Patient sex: F
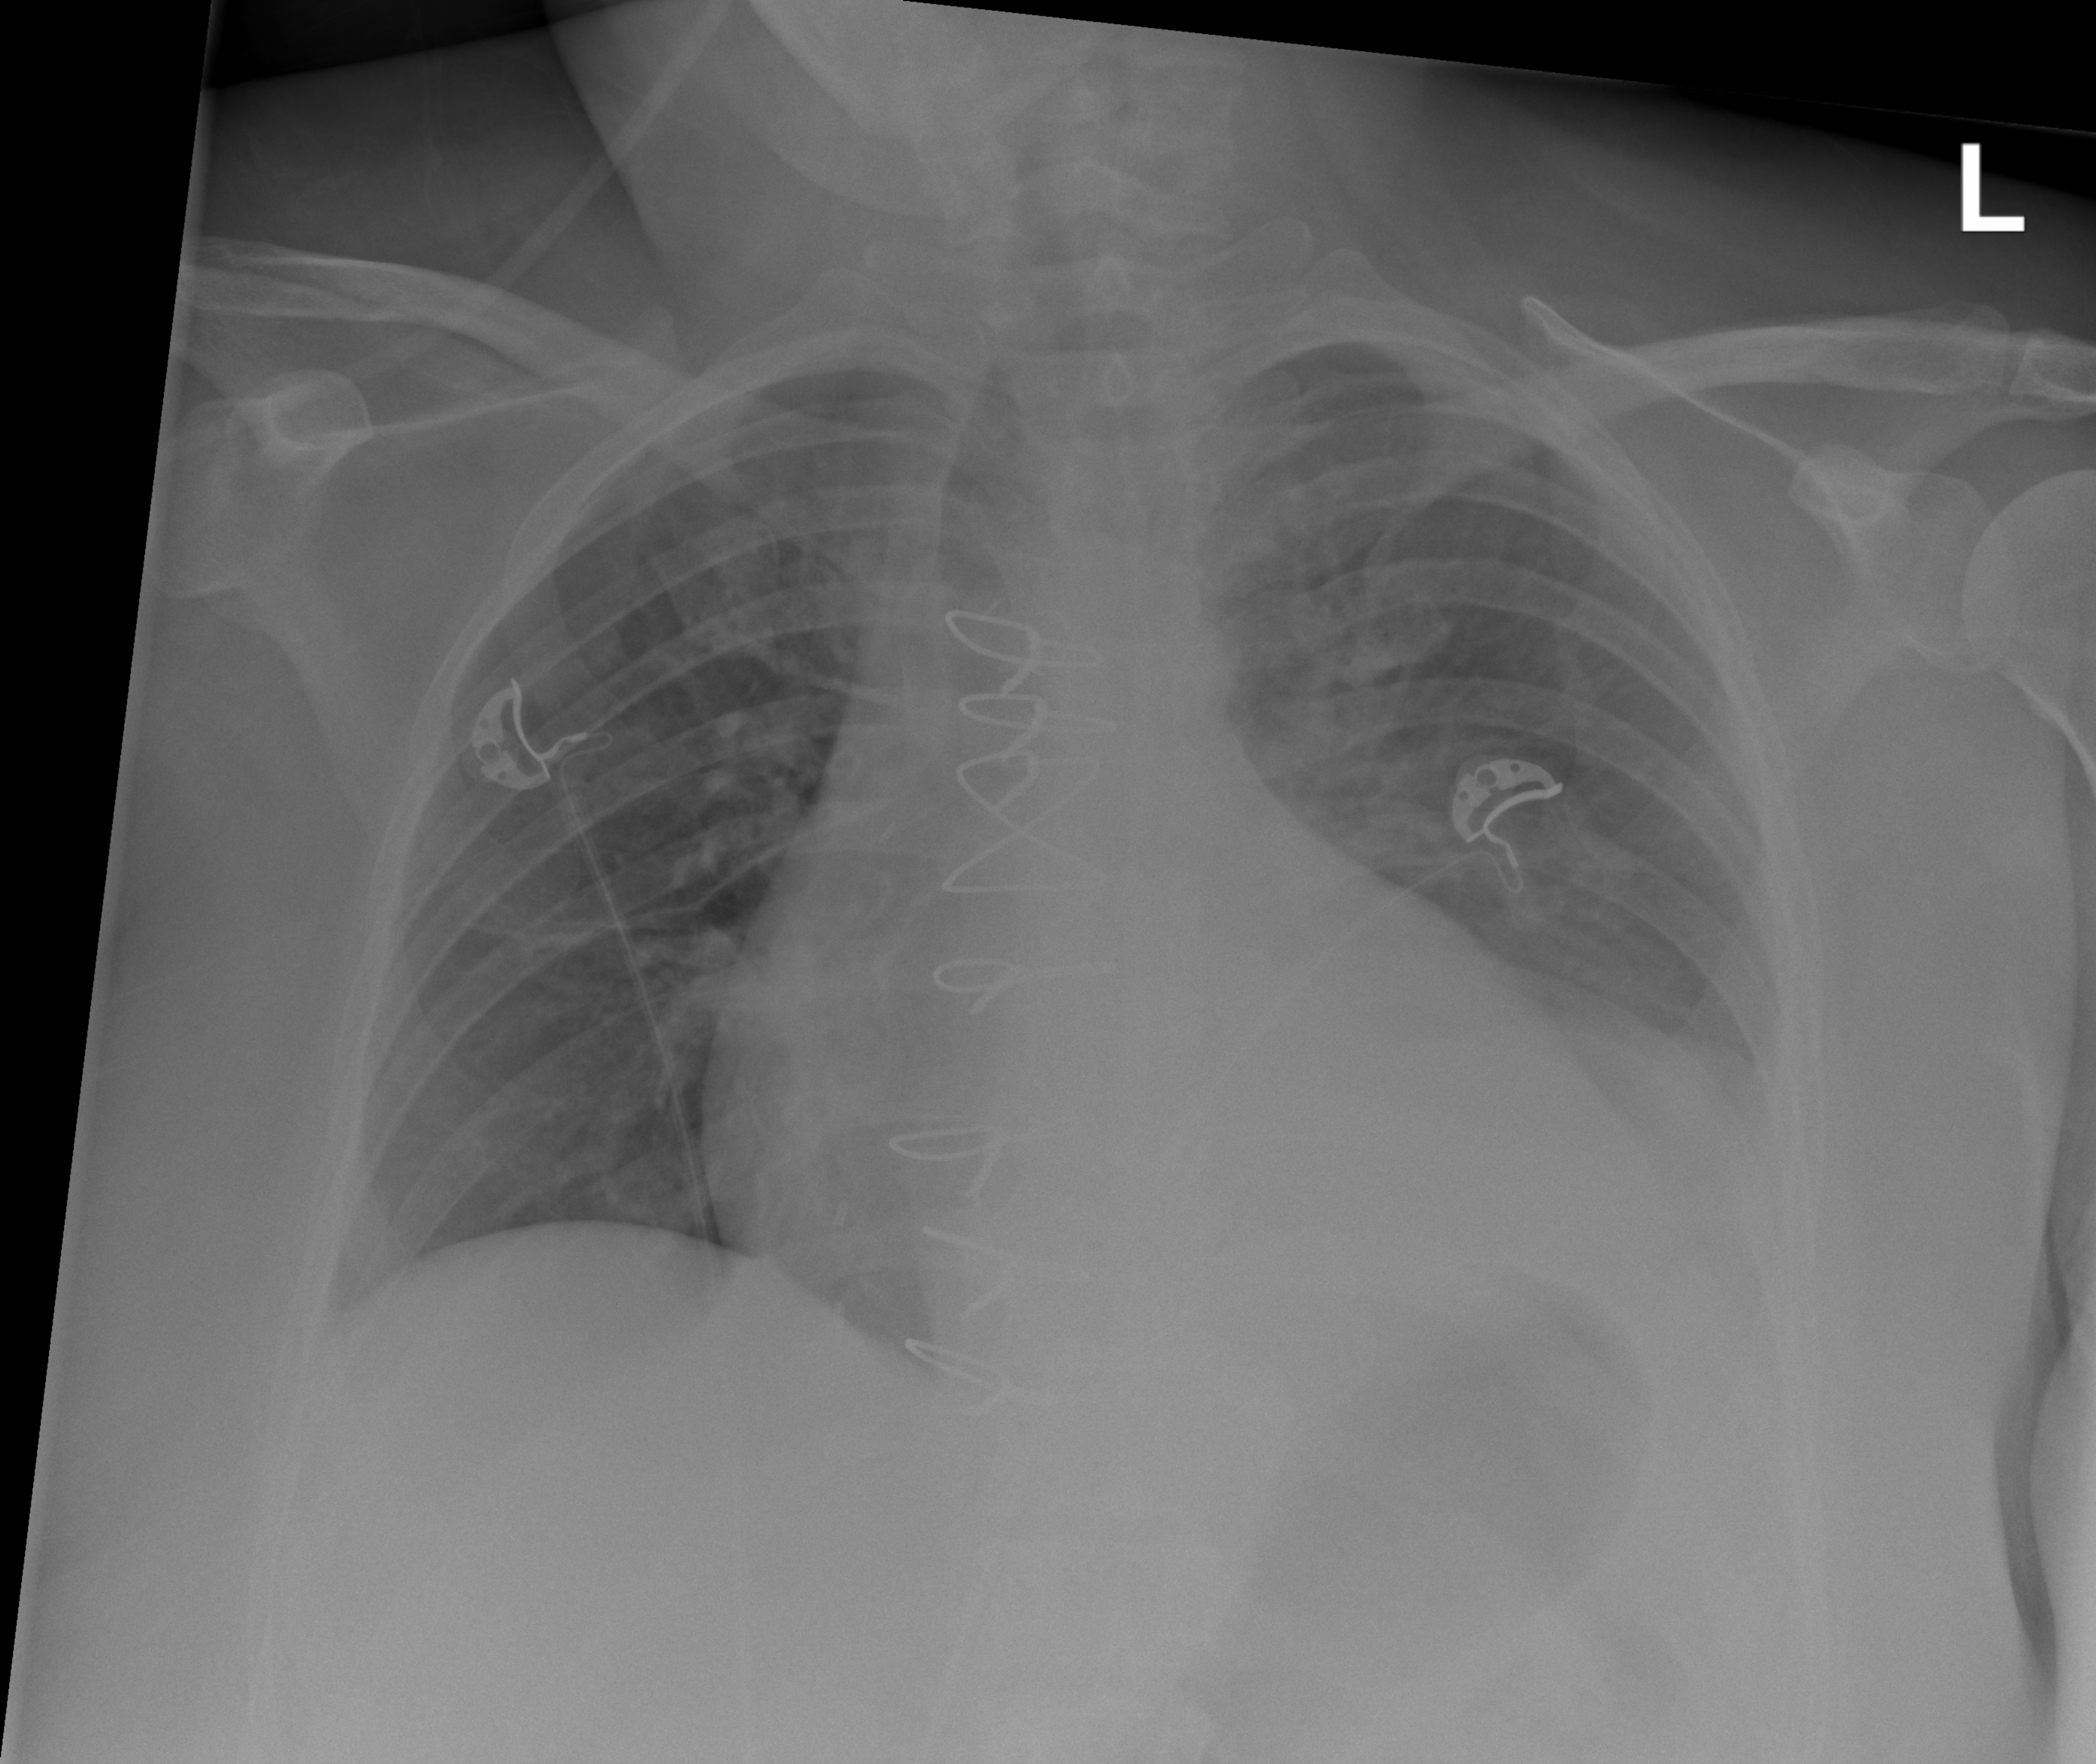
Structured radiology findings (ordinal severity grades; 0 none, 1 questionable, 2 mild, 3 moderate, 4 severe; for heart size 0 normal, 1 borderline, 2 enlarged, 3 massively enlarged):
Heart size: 2
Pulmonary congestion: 0
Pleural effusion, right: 1
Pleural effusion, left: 2
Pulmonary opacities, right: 0
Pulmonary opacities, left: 0
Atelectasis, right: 1
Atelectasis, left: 3